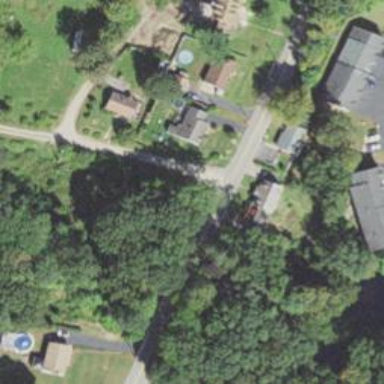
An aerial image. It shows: Residential driveway designated as service road.